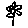
Label: flower